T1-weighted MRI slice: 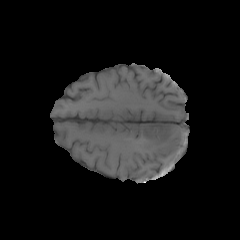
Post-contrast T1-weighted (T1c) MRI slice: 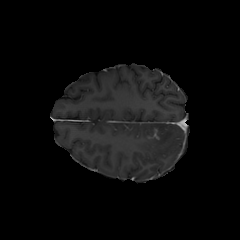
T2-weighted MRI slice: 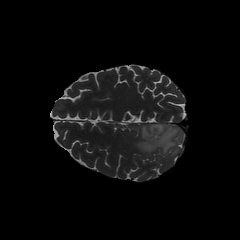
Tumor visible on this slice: yes